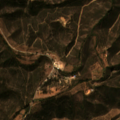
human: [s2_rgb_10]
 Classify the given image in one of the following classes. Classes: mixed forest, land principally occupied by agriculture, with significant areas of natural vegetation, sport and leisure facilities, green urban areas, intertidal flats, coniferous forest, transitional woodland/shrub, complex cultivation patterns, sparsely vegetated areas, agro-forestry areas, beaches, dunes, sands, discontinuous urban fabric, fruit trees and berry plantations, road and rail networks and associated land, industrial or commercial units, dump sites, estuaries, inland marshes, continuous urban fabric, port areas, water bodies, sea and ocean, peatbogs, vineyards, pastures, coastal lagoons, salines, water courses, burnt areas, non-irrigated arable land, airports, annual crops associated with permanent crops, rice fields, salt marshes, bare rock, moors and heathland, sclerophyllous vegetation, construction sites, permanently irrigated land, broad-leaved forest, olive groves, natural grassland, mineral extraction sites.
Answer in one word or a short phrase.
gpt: land principally occupied by agriculture, with significant areas of natural vegetation, broad-leaved forest, sclerophyllous vegetation, transitional woodland/shrub